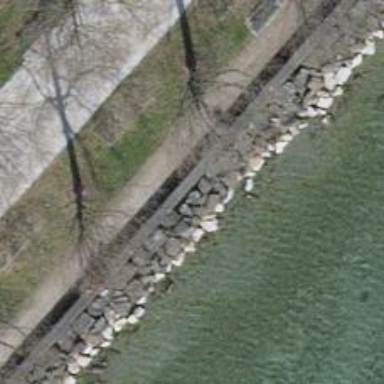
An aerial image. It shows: Bench.